Question: Any suggestion on a flexible nth-child formula that would allow me to recreate this layout display on the image below with an infinite amount of posts? As it is right now I'm doing it manually using nth-child(5), nth-child(8), etc. :

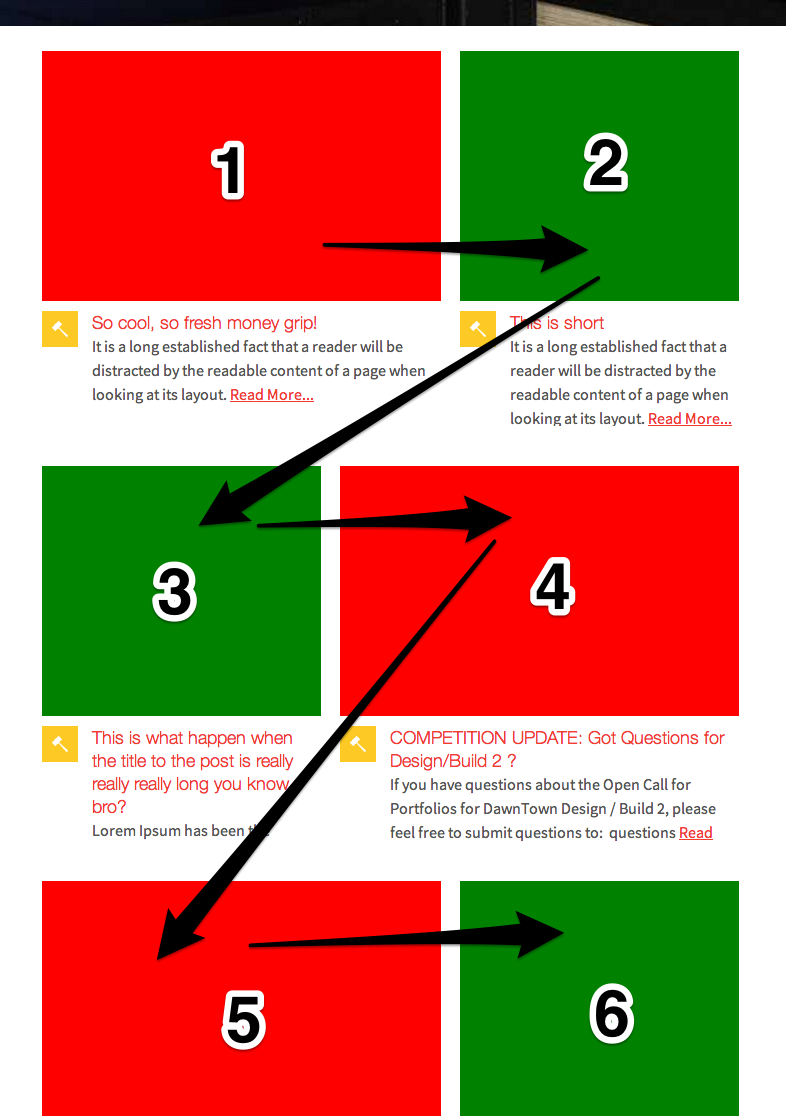
Answer: You need to use multiple 'nth-child' selectors that override previously styled elements.
Let's say this is the HTML:
'''
<ul>
<li>1</li>
<li>2</li>
<li>3</li>
<li>4</li>
<li>5</li>
<li>6</li>
<li>7</li>
<li>8</li>
<li>9</li>
<li>10</li>
<li>11</li>
<li>12</li>
</ul>
'''
CSS
'''
/* make all li elements green and 75% wide */
li {
float: left;
width: 75%;
background: green;
padding: 20px; /* for style */
margin-bottom: 20px; /* for style */
}
/* Make the 'even' ones 25% wide. */
li:nth-child(even) {
width: 25%;
}
/* Make every 'fourth' one 25% wide and have a red background */
li:nth-child(4n+1) {
width: 25%;
background: red;
}
/* Make every fourth one's (starting from 1) adjacent sibling 75% wide */
li:nth-child(4n+1) + li {
width: 75%;
}
/* Make every fourth one (starting from 4) have a red background */
li:nth-child(4n+4) {
background: red;
}
'''
<URL>